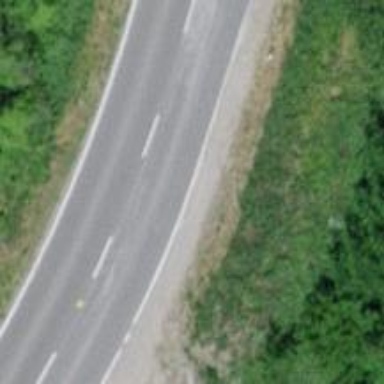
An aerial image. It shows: Tertiary road.